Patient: sex M, age 66
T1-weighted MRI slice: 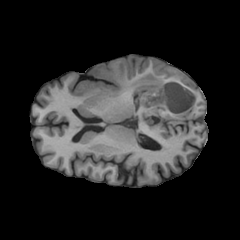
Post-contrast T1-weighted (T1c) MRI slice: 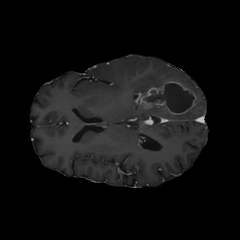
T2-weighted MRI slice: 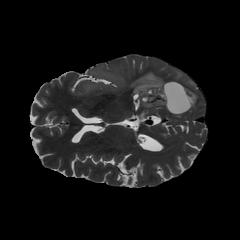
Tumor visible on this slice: yes
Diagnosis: Glioblastoma, IDH-wildtype
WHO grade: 4